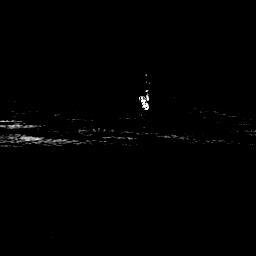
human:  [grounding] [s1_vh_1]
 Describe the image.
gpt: In the satellite image, there is  <ref>1 small ship </ref> <box>[[53, 33, 59, 43, 0]]</box> located at center.